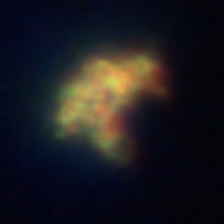
Taxon: Unknown_detritus
Group: Unknown